Interaction volume radius: 5 \u00c5
Interaction volume height: 35 \u00c5
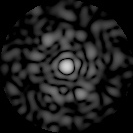
Disorder parameter: 0.8323